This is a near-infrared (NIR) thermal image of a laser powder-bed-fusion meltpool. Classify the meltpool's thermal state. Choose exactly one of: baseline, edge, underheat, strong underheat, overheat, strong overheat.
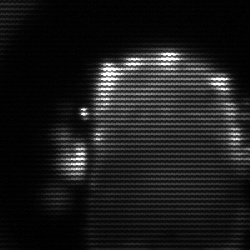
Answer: baseline